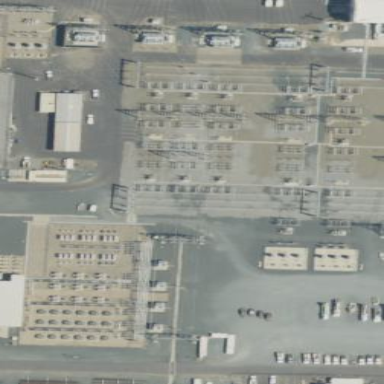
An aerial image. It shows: Outdoor power substation at the transmission level.